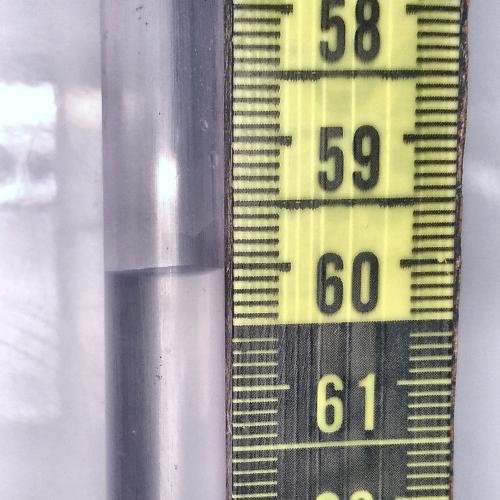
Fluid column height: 60.0 cm